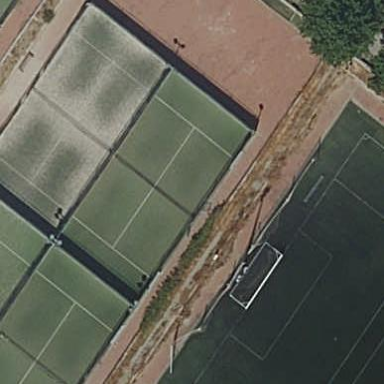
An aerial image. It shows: Artificial turf pitch within leisure land area.